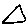
Label: triangle